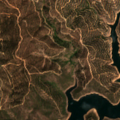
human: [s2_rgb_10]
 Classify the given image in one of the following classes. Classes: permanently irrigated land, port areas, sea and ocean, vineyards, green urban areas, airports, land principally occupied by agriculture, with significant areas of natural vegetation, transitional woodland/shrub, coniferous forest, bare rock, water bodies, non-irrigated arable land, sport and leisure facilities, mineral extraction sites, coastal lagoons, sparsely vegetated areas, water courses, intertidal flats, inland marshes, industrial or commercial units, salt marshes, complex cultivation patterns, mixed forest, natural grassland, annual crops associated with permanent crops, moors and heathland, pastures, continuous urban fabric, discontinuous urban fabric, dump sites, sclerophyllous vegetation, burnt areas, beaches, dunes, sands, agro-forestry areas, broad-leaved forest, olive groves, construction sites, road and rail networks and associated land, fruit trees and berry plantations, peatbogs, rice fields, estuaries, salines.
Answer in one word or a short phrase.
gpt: broad-leaved forest, transitional woodland/shrub, water bodies